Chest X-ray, PA view. Patient: 31 years old, sex F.
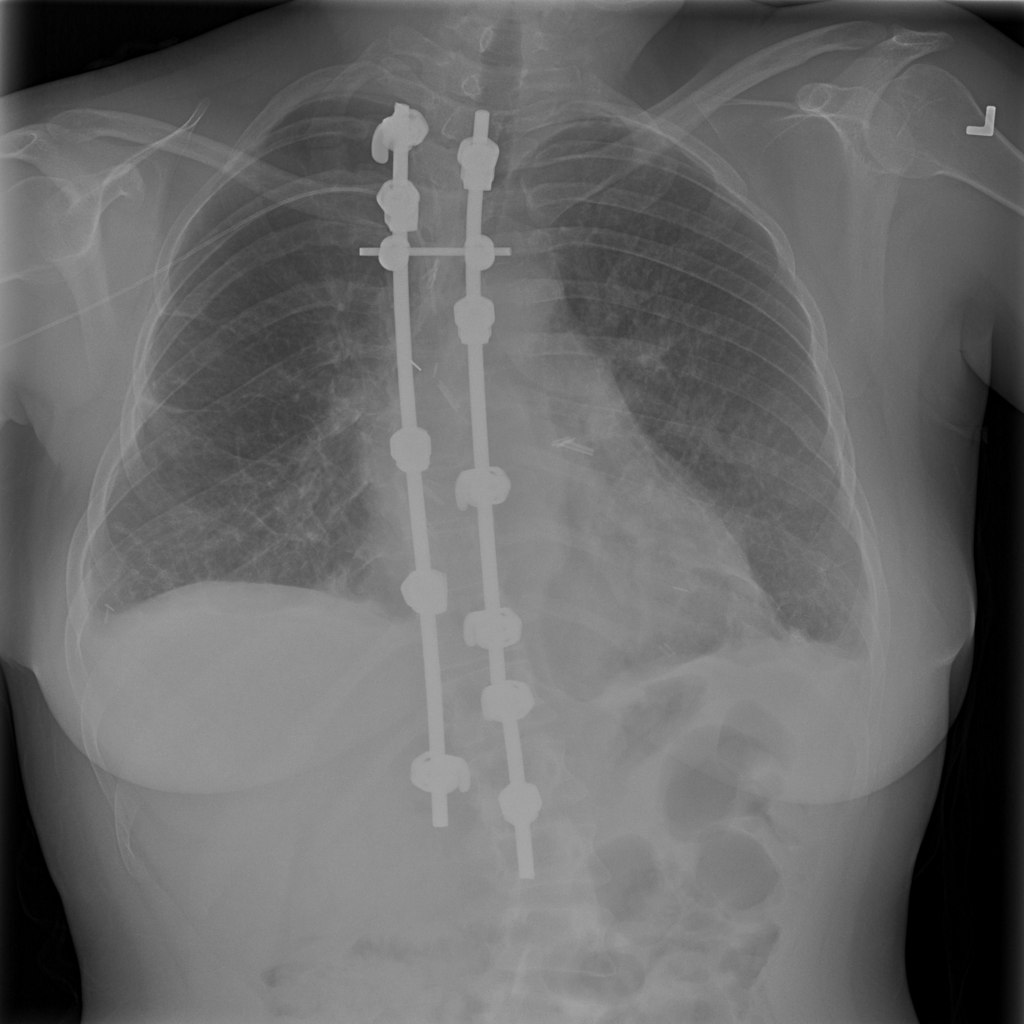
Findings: Atelectasis